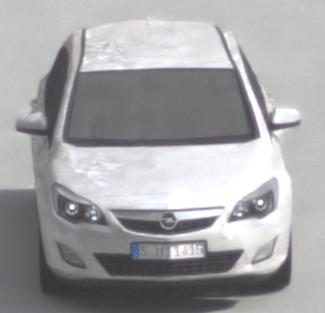
Make: Opel
Model: Astra 1.4 ecoFlex
Detailed model: Astra (J)
Model produced from: 2009/12
Model produced until: 2010/12
Doors: 5
Color: white
Road condition: dry road
Daytime: morning or afternoon
Contrast: low contrast